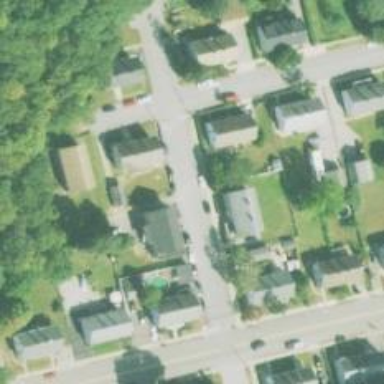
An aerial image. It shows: Residential driveway.